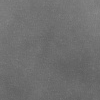
Atmospheric dust classification: dusty